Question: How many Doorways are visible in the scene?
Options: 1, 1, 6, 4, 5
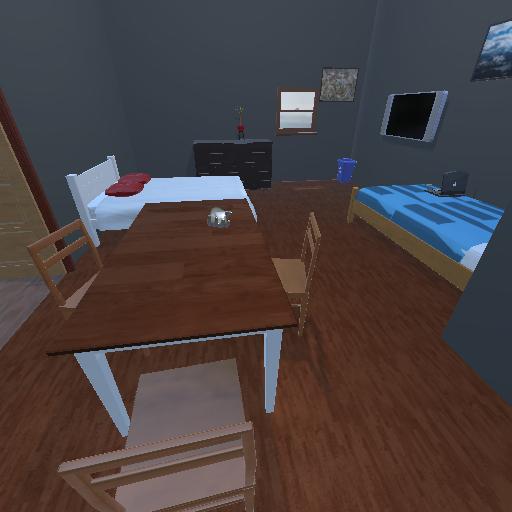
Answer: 1